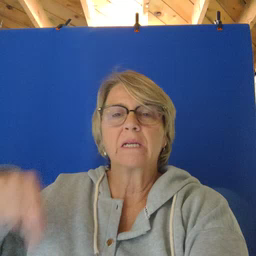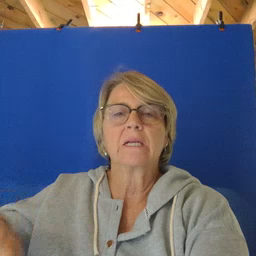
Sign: feet